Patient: sex F, age 63
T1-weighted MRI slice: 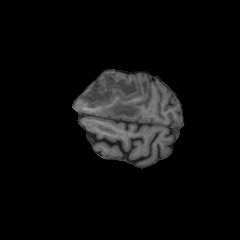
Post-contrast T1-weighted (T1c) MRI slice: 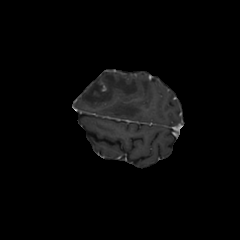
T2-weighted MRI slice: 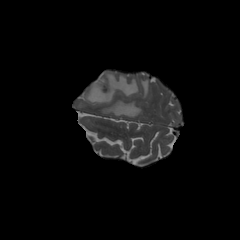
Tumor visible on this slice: yes
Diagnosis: Glioblastoma, IDH-wildtype
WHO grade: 4